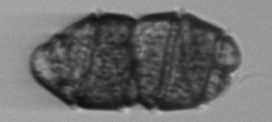
Label: Margalefidinium